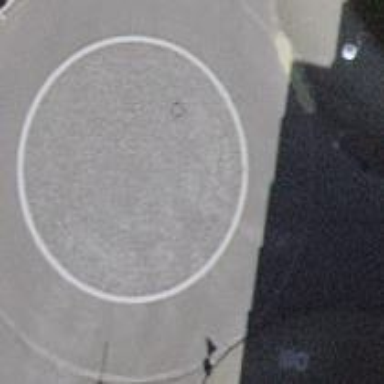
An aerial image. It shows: Mini roundabout on the road.